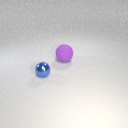
small blue metal sphere to the left of large purple rubber sphere